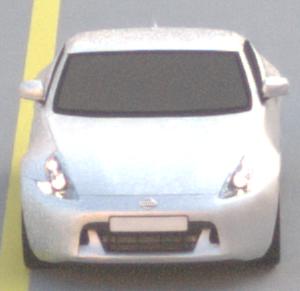
Make: Nissan
Model: 370Z Coupé
Detailed model: 370Z (Z34) Coupé
Model produced from: 2009/12
Model produced until: 2013/03
Doors: 3
Color: white
Road condition: dry road
Daytime: sunrise or sunset
Contrast: low contrast